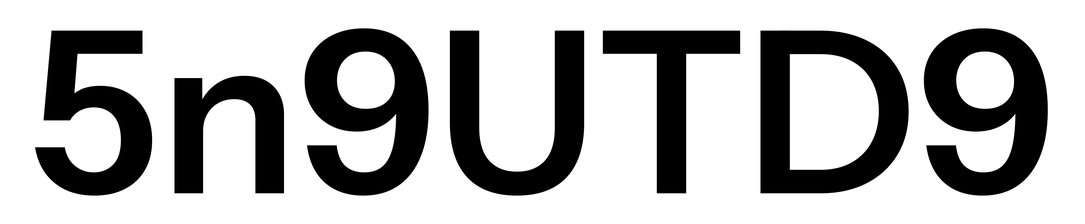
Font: InstrumentSans_SemiBold